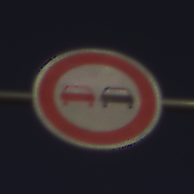
Verkehrszeichen: Ueberholverbot
Umgebung: Outdoor, Nature
Tageszeit: SunriseSunset
Wetter: Clear
Licht: Natural
Jahreszeit: NotSpecified
Kontrast: HighContrast